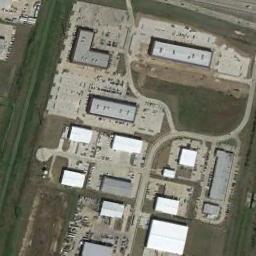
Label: industrial_area